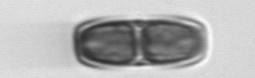
Label: Ephemera